В некоторый момент времени с высоты $H$ роняют маленький упругий мячик на поверхность клина с углом $\alpha$ при основании (см. рис.). В этот же момент клин начинают двигать в горизонтальном направлении с постоянным ускорением.
Чему равен промежуток времени между двумя последовательными ударами мячика о поверхность клина, если известно, что эти удары произошли в одной и той же точке поверхности?
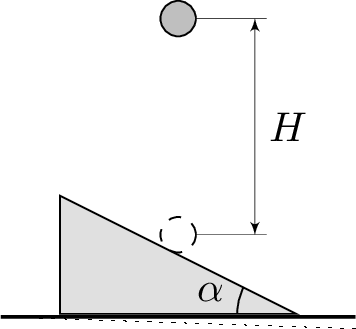
Ответ: $$ \tau=2\sqrt{2H/g}\cos \alpha $$
Темы:
T, Механика, Кинематика, Всероссийские, Ускорение, Движение по параболе